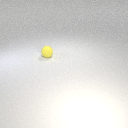
small yellow rubber sphere